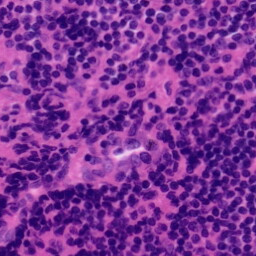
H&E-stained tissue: Tonsil